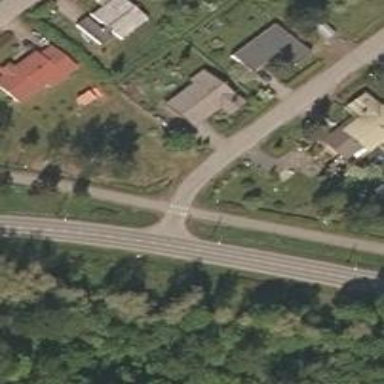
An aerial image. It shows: Zebra crossing on asphalt cycleway.